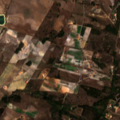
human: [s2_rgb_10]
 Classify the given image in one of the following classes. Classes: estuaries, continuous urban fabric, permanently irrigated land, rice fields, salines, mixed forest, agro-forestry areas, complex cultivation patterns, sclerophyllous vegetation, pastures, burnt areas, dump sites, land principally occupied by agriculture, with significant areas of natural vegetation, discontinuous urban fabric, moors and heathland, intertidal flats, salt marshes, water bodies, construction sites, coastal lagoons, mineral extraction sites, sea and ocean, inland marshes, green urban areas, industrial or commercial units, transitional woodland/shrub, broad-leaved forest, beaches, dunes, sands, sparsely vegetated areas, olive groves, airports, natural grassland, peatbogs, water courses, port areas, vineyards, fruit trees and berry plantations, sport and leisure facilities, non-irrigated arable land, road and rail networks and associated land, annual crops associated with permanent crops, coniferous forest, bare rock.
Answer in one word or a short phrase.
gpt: permanently irrigated land, complex cultivation patterns, land principally occupied by agriculture, with significant areas of natural vegetation, mixed forest, transitional woodland/shrub